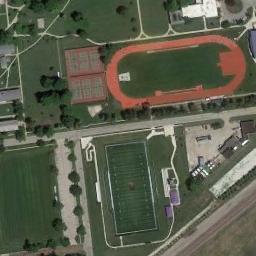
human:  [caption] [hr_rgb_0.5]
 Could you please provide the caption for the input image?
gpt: The ground track field is on a lawn and some other sports areas are next to the ground track field .

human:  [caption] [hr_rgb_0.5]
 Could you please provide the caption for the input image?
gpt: The road is next to the ground track field .

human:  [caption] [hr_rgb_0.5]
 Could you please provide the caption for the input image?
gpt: Track and field are built on the lawn, Surrounded by many vegetation and buildings .

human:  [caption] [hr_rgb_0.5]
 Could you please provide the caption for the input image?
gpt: The oval ground track is red .

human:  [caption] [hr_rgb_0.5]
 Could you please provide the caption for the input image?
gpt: There are green lawns around the ground track field with a red track .